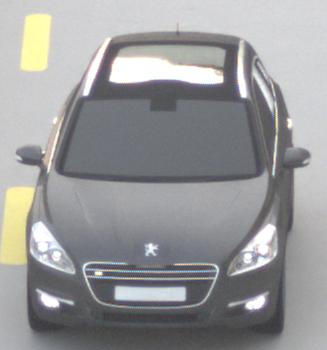
Make: Peugeot
Model: 508 SW 120 VTi
Detailed model: 508 (I) SW
Model produced from: 2011/03
Model produced until: 2014/05
Doors: 5
Color: gray
Road condition: dry road
Daytime: sunrise or sunset
Contrast: low contrast